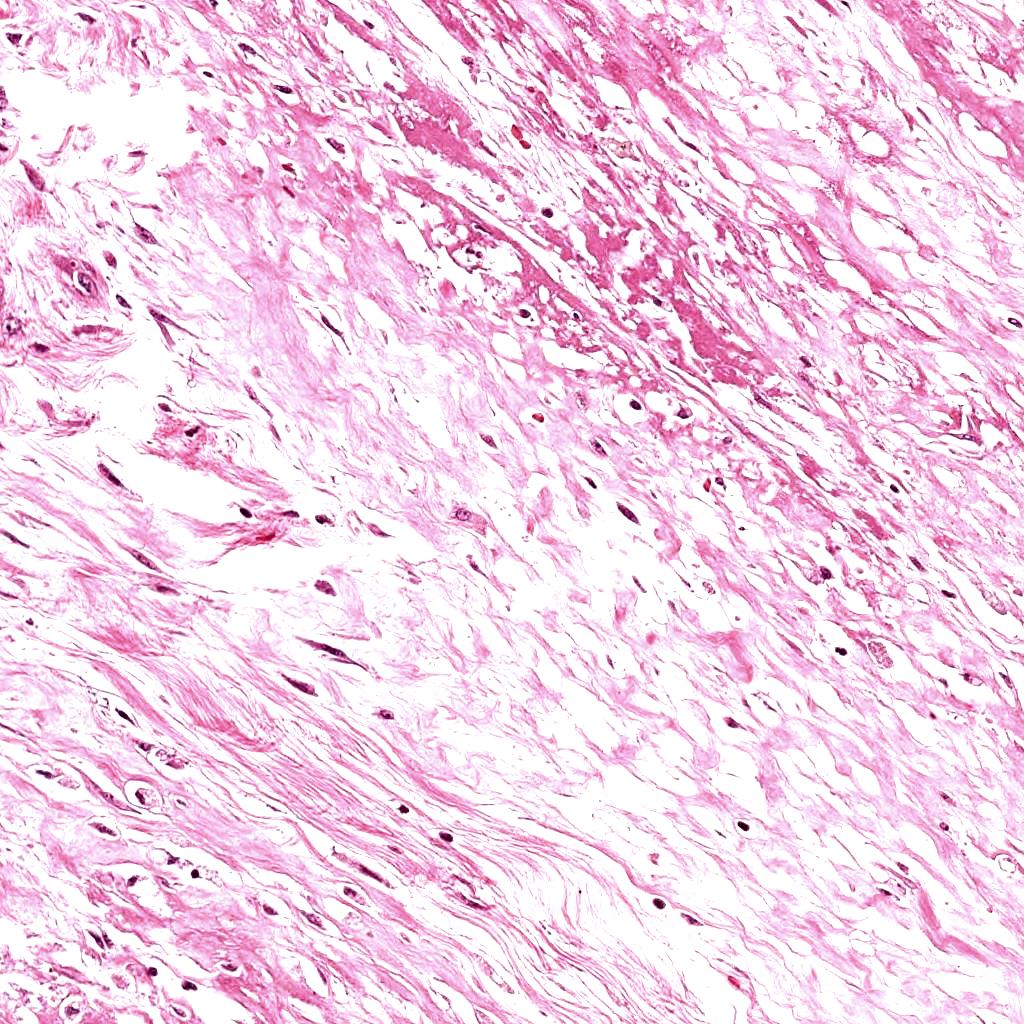
Label: Non-Viable-Tumor